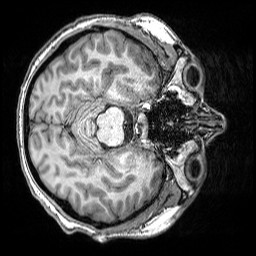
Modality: T1w
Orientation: axial
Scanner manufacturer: siemens
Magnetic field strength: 3 T
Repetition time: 2.5 s
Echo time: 0.00343 s